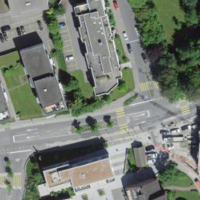
EUNIS habitat code: 55
Species observed at this site:
Vicia sepium
Lysimachia nummularia